Field crop: maize
Growth stage: 2
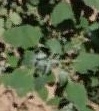
Species: chenopodium